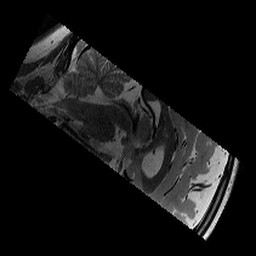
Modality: T2w
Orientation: sagittal
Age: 12
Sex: male
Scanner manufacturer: siemens
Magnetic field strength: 3 T
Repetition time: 9.23 s
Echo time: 0.067 s